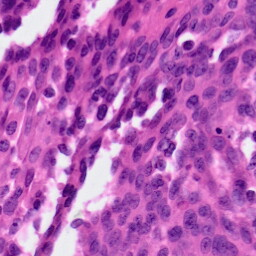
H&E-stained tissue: Ovarian